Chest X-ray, AP view. Patient: 63 years old, sex M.
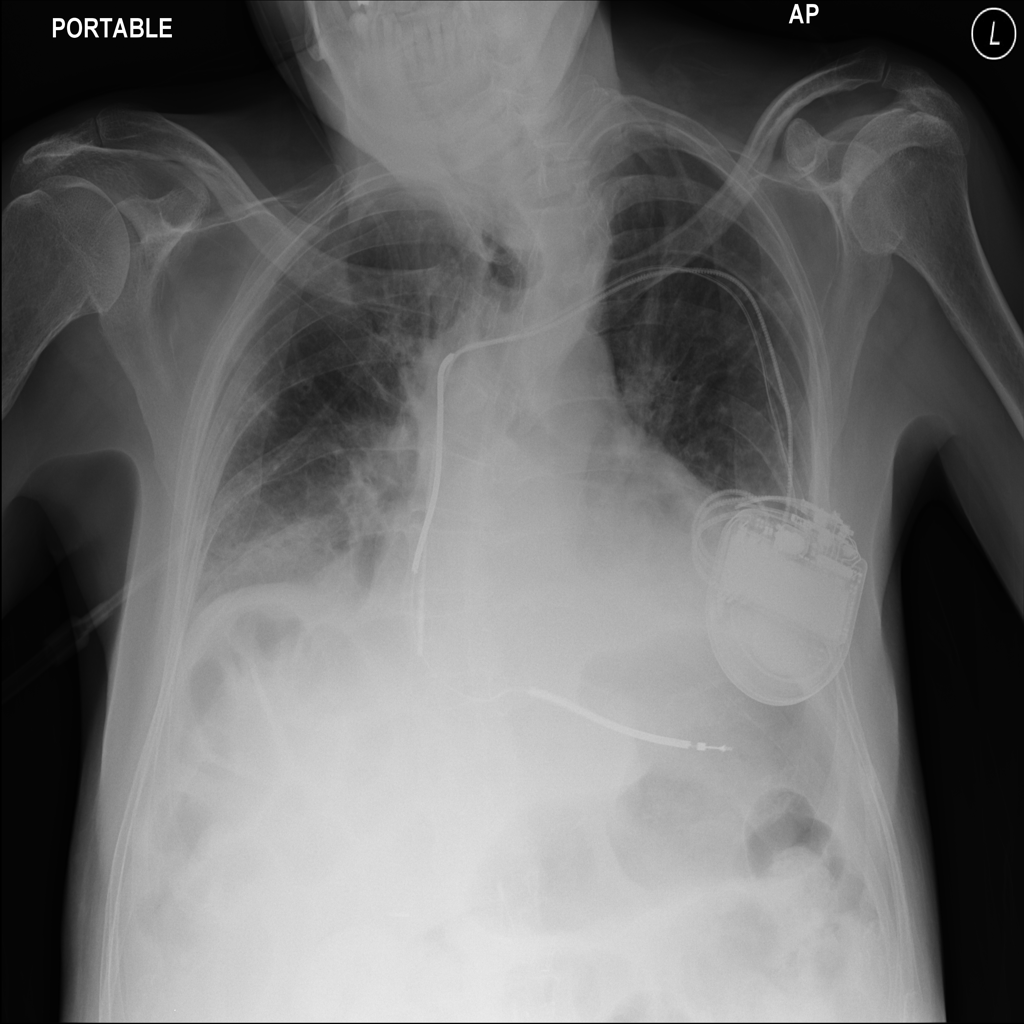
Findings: Infiltration